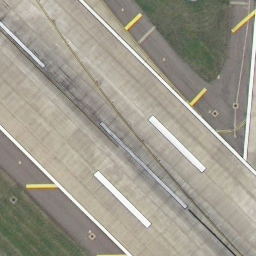
Label: runway